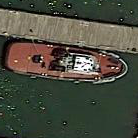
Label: Towing_vessel